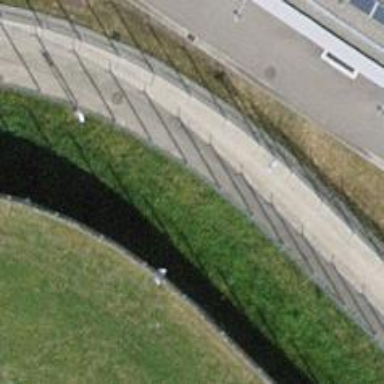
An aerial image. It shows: Fence.